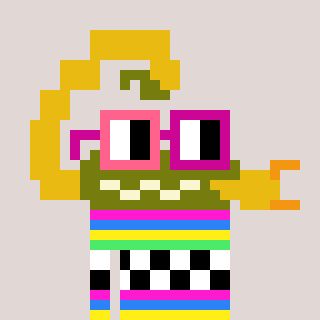
a pixel art character with square pink and red glasses, a scorpion-shaped head and a grayscale-colored body on a warm background